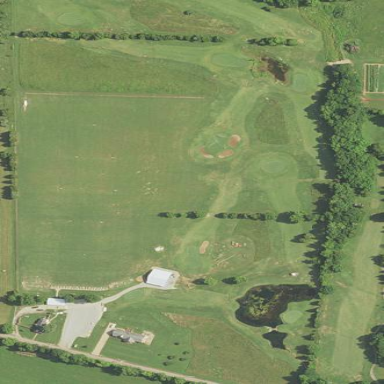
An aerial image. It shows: Golf course.